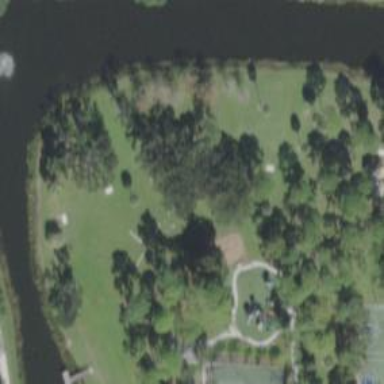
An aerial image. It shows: Disc golf basket.